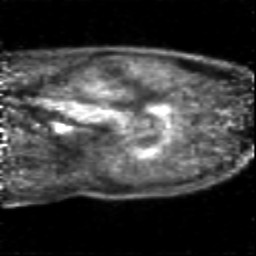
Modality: PET
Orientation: sagittal
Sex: male
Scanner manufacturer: siemens